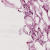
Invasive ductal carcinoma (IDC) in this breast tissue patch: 0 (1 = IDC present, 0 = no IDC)